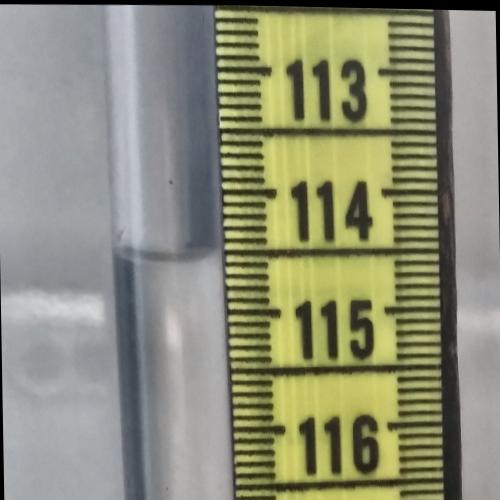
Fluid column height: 114.5 cm